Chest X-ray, AP view. Patient: 59 years old, sex M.
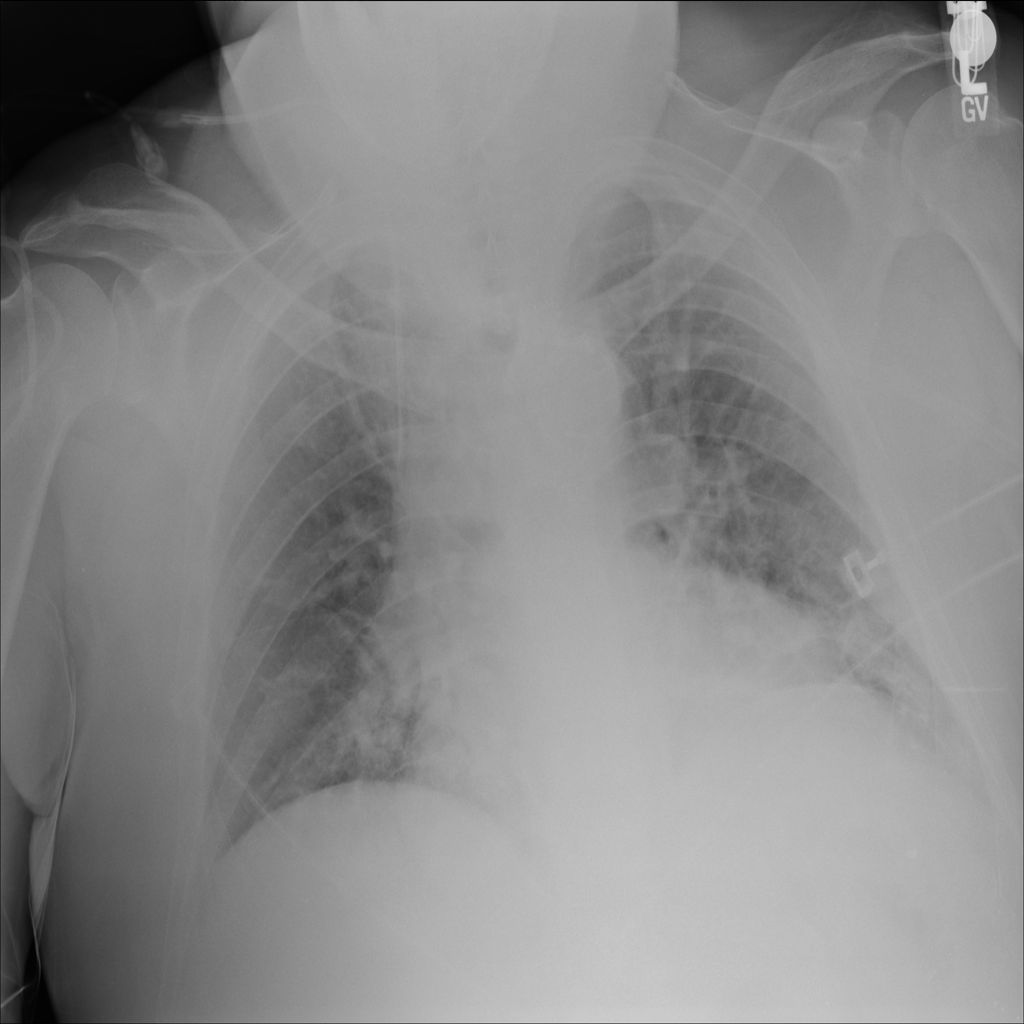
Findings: No Finding